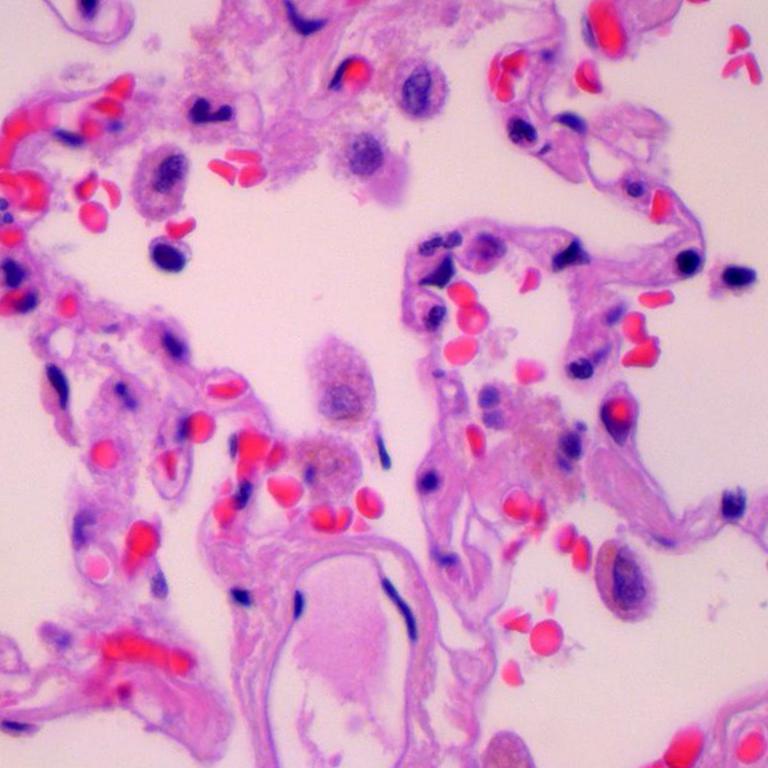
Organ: lung
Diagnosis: benign